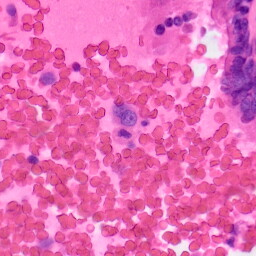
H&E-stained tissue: Lung